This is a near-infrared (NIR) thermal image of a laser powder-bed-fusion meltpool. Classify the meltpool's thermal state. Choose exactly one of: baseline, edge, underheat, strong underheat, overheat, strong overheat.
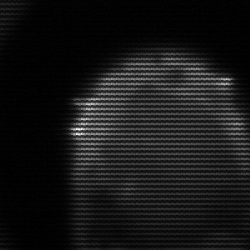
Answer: edge